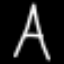
Label: The Eiffel Tower